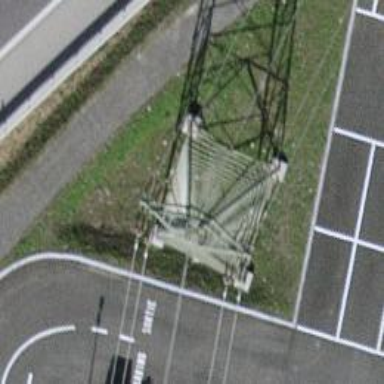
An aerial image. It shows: Lattice structure tower.